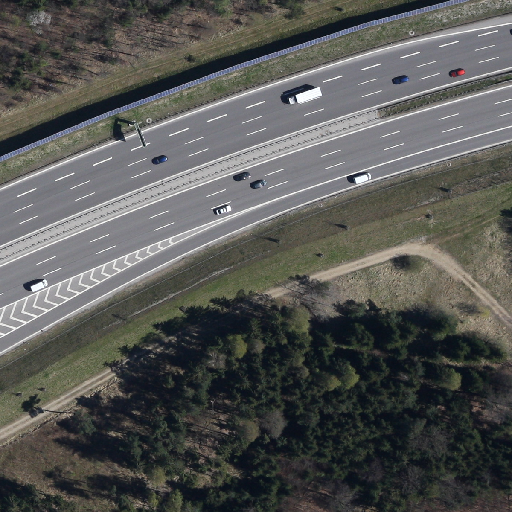
Referring expression: light-duty vehicle driving on the road